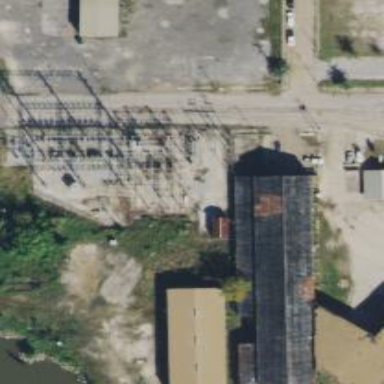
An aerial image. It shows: Outdoor distribution level power substation.